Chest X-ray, PA view. Patient: 59 years old, sex M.
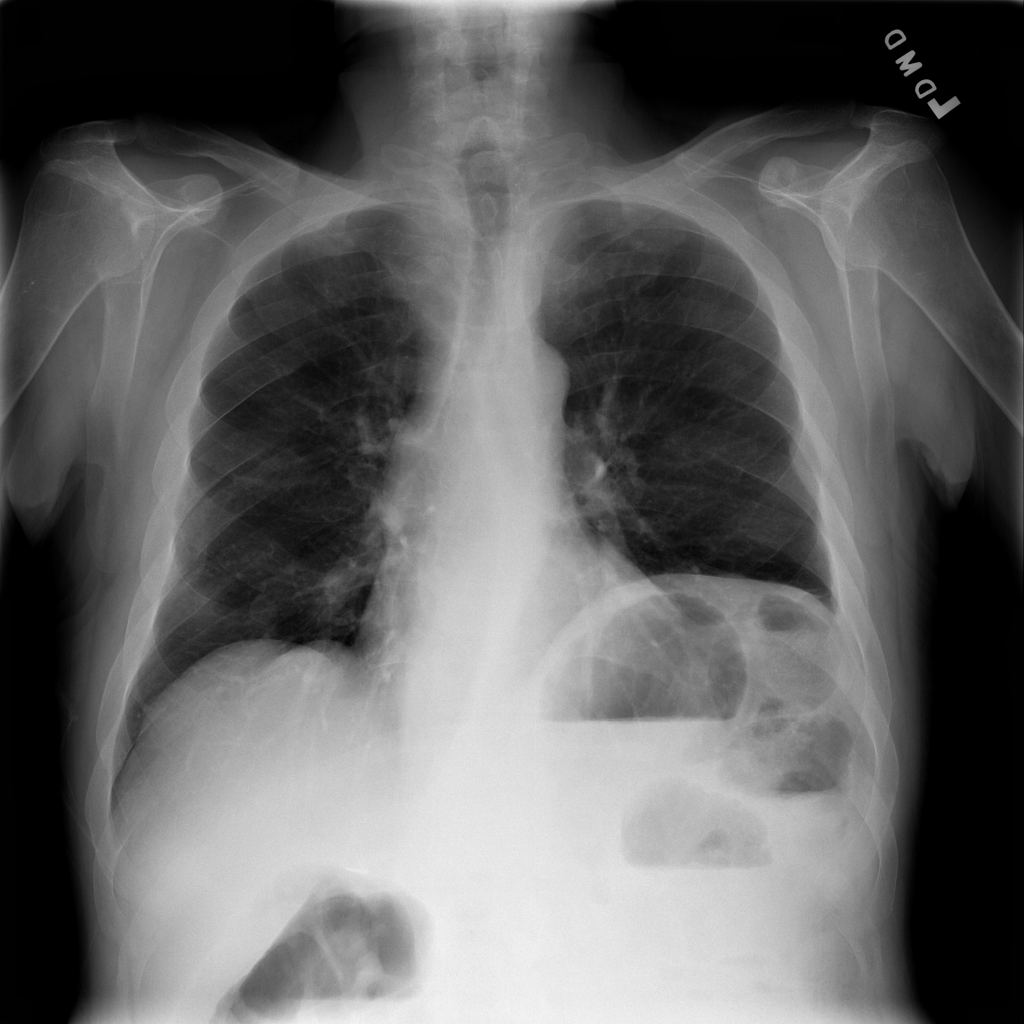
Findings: No Finding